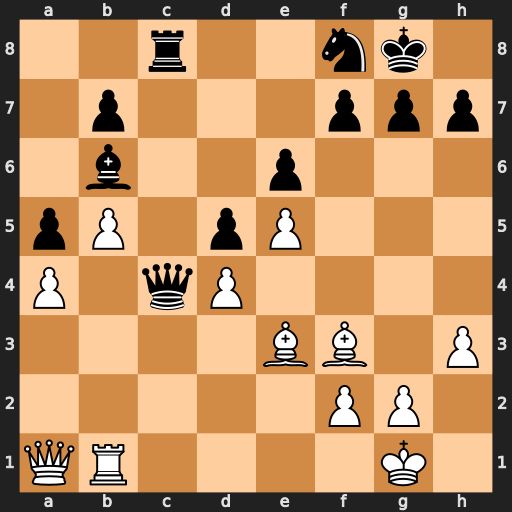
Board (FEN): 2r2nk1/1p3ppp/1b2p3/pP1pP3/P1qP4/4BB1P/5PP1/QR4K1
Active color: w
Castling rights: -
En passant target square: -
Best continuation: Rc1 Qxc1+ Bxc1